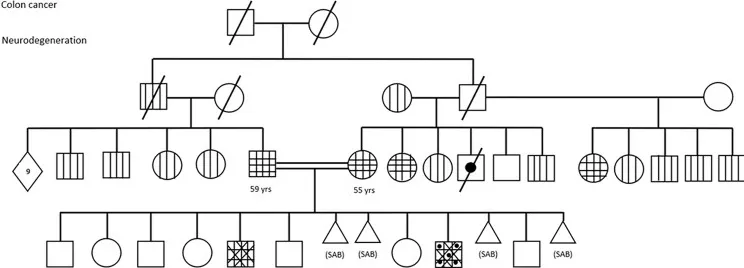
Family pedigree of patients A and B.
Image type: electrography (ekg)